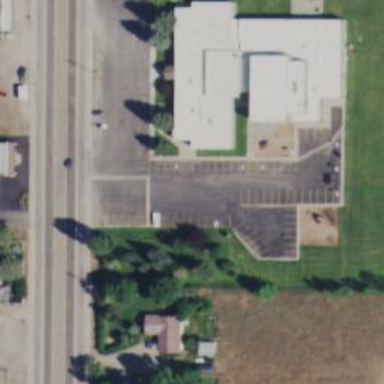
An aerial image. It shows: Parking space.